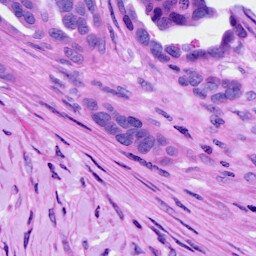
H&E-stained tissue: Ovarian